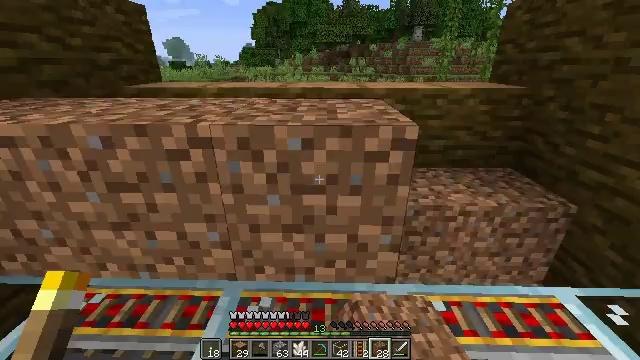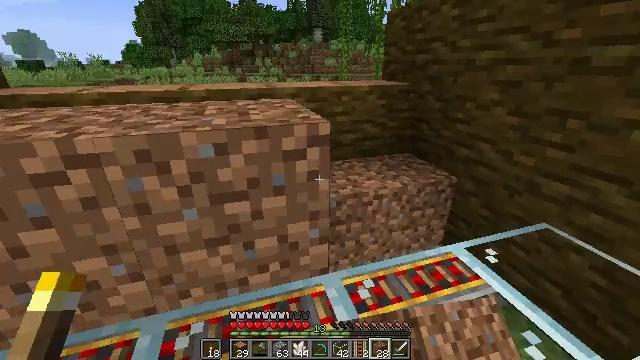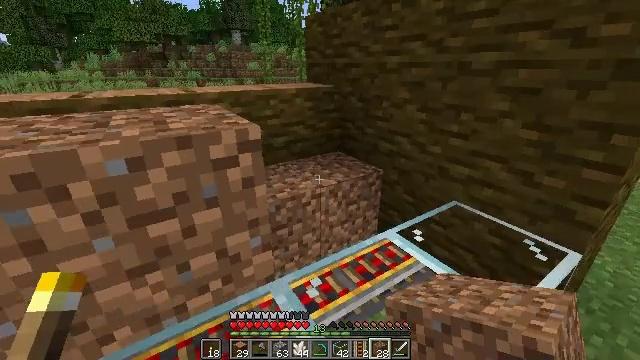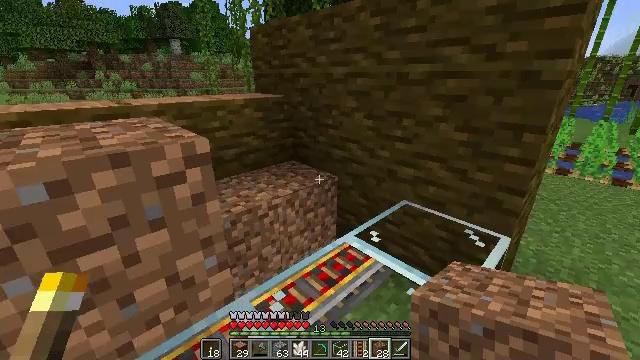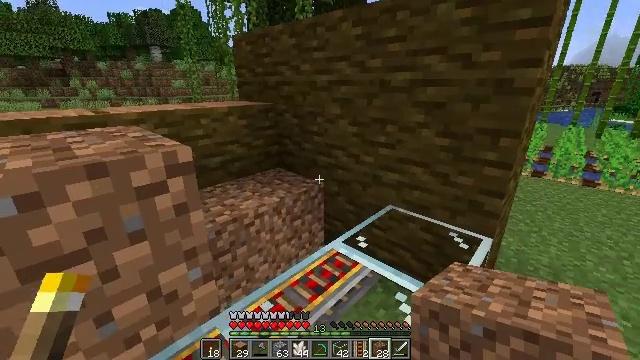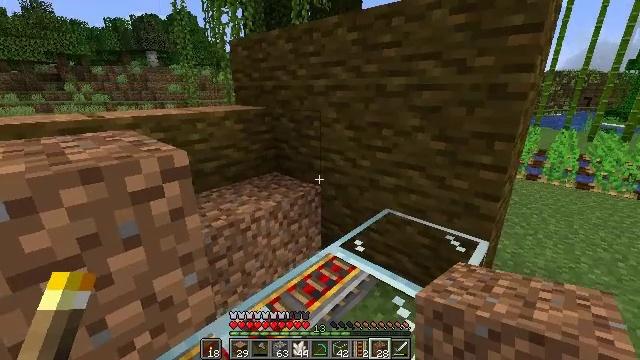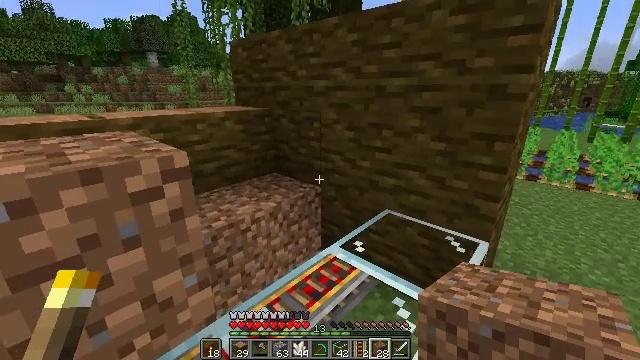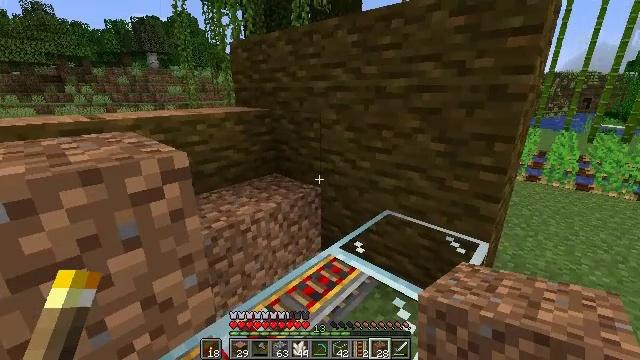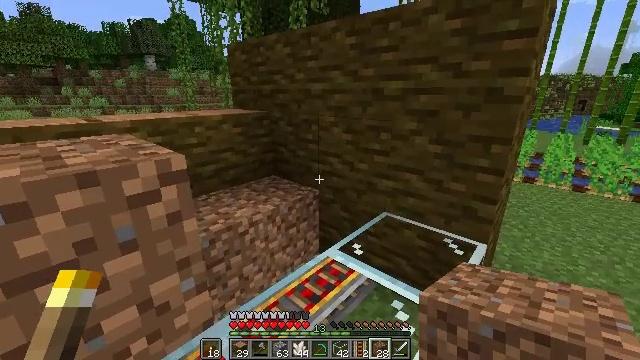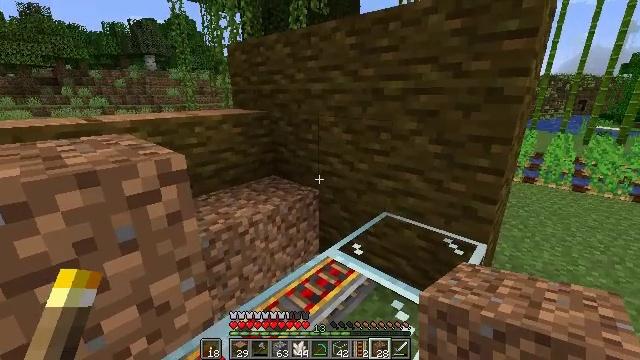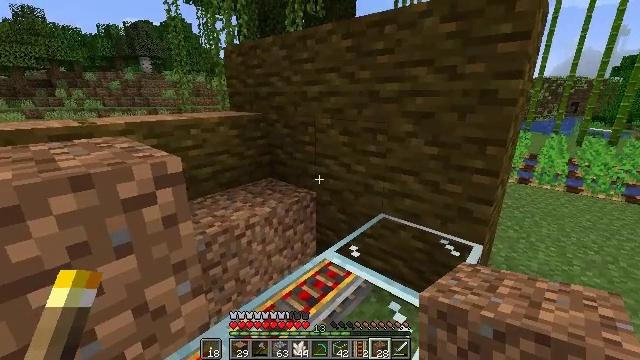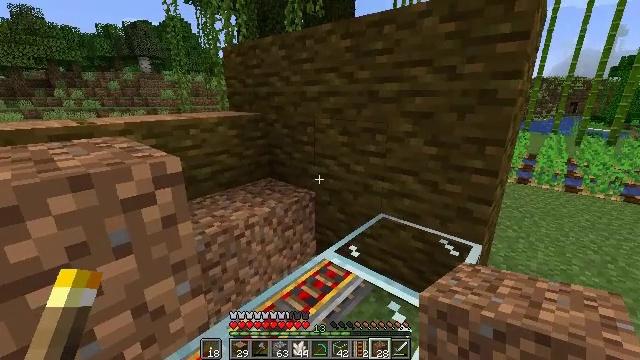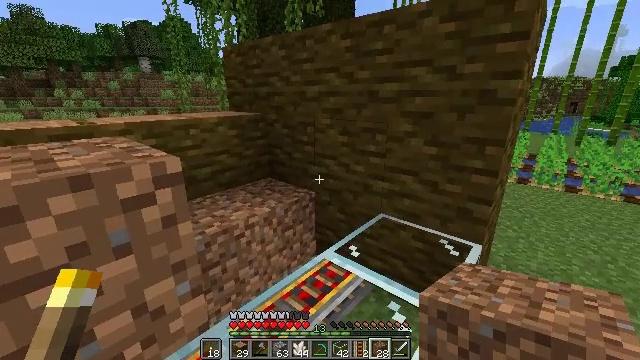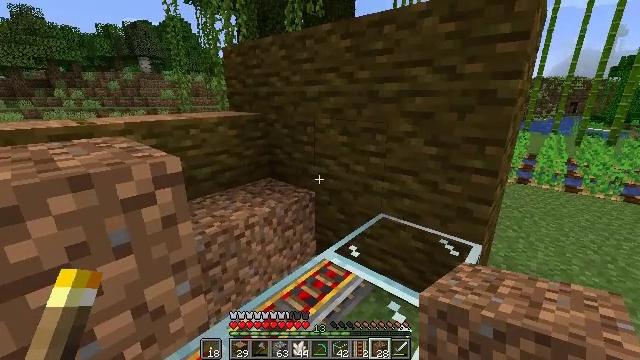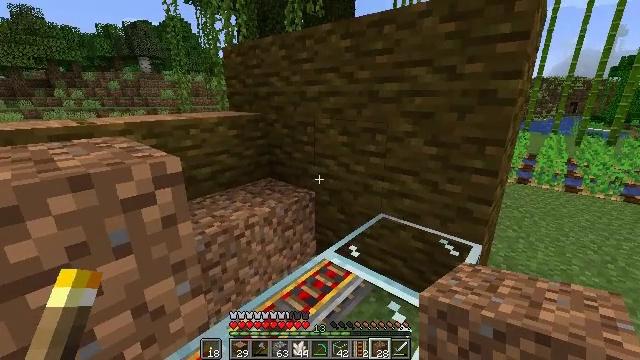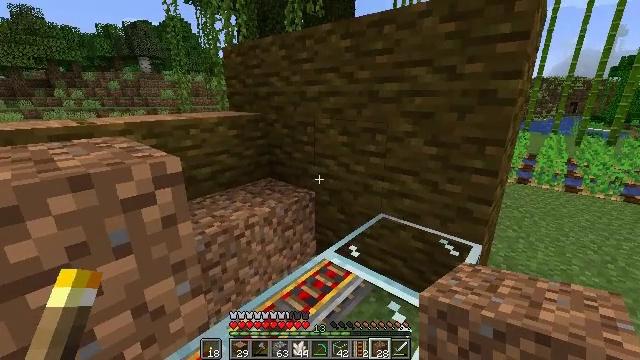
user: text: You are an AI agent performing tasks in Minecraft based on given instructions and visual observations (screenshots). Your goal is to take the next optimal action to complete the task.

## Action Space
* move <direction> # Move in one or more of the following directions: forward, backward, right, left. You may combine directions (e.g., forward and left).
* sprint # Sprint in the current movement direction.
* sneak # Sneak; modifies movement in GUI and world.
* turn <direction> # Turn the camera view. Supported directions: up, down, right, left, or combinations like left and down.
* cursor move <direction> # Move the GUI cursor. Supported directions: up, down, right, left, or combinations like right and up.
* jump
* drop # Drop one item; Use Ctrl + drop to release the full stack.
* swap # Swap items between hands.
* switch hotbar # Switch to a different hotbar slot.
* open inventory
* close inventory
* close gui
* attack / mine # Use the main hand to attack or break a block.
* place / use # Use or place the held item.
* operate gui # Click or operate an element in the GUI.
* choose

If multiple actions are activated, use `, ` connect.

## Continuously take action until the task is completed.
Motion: motion action
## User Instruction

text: Open your crafting table and craft a minecart with ingots.
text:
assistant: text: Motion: sneak, turn right
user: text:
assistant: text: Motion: sneak, turn right
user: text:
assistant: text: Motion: sneak, turn right and up
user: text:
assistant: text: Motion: sneak, turn right and up
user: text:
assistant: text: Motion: sneak
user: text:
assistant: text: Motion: sneak
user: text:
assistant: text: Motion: sneak
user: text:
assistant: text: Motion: sneak
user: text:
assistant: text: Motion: sneak
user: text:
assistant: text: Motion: sneak
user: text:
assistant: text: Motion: sneak
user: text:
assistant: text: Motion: sneak
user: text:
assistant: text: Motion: sneak
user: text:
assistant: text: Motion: sneak
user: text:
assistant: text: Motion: sneak
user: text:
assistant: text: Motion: sneak, turn right
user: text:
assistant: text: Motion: sneak, turn right and down
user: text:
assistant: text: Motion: sneak, turn right and down
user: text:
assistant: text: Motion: sneak, turn right and down
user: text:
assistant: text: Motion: sneak, turn right and down
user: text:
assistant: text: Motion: sneak, turn right and down
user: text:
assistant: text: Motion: move forward, sneak, turn right
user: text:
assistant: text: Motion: move forward, sneak, turn right
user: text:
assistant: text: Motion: move forward, turn right
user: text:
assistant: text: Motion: move forward
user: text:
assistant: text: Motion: move forward
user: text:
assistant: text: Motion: move forward, turn right
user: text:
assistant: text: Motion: move forward
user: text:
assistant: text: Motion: move forward, sprint
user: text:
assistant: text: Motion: move forward, sprint